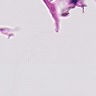
Metastatic tissue present: no